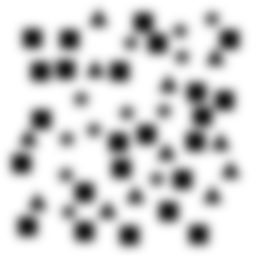
Squares: 24
Triangles: 12
Stars: 12
Total shapes: 48